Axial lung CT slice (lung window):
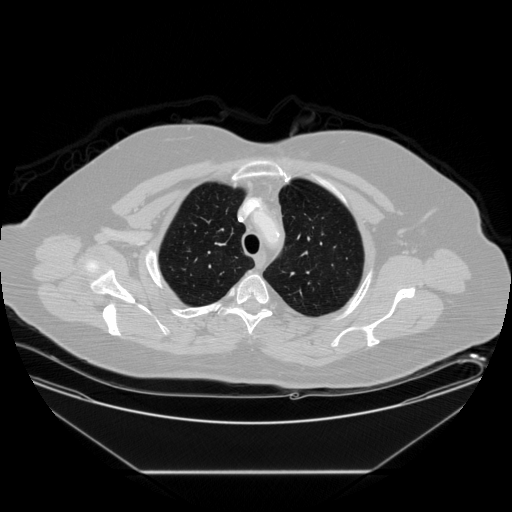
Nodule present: no